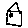
Label: house